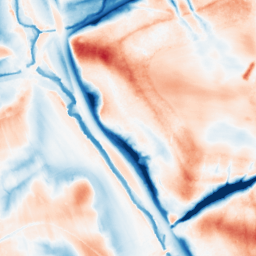
Category: edge_preserving
Decomposition family: guided
Decomposition parameters: radius: 16
eps: 0.01
Upsampling method: cubic_mitchell
Upsampling parameters: scale: 2
Upsampling scale: 2